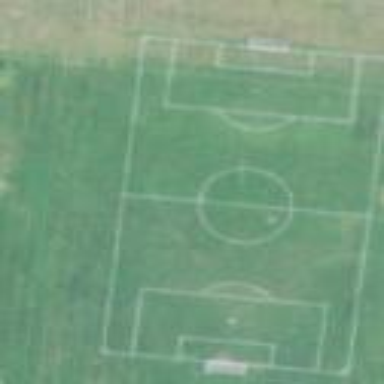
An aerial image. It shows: Soccer pitch for leisure land activities.